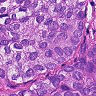
Metastatic tissue present: yes